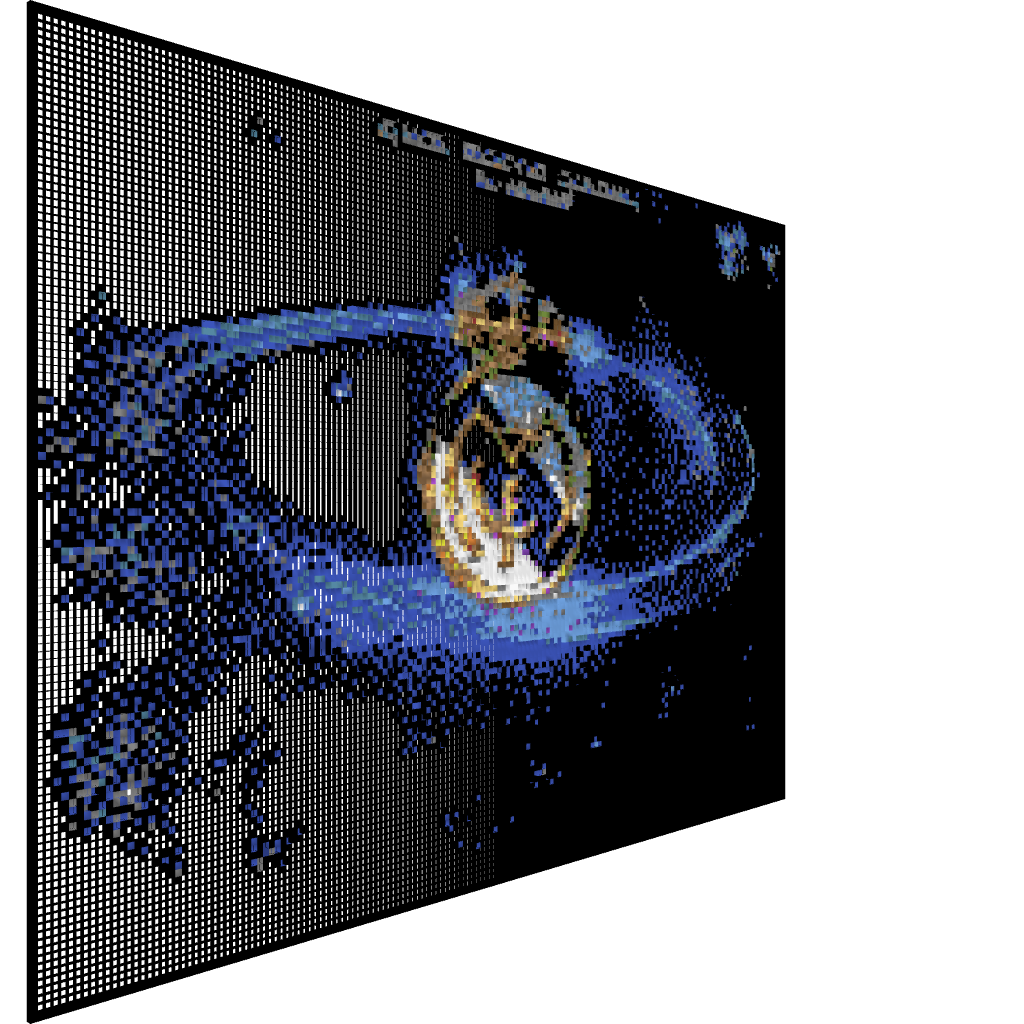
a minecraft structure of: Real Madrid F.C good quality